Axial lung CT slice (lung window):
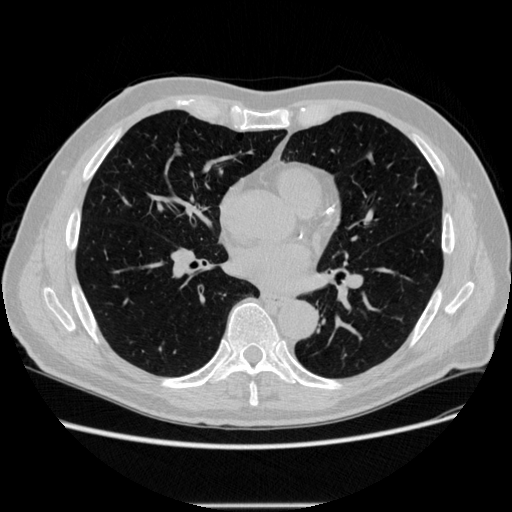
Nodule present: no